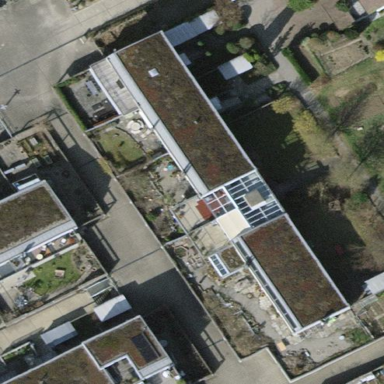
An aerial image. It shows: Flat roof terrace building.